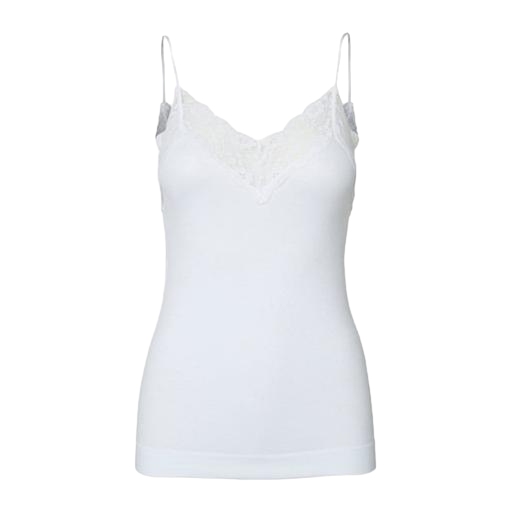
white camisole top, white lace tank top, white camisole, white background